Interaction volume radius: 5 \u00c5
Interaction volume height: 10 \u00c5
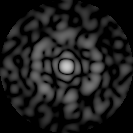
Disorder parameter: 0.782